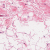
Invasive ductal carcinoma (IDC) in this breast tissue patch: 0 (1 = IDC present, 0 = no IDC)